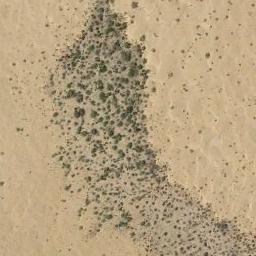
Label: chaparral